Brain MRI, t2w sequence, axial 2D slice.
Patient: age 42, sex M, weight 78 kg, height 1.78 m
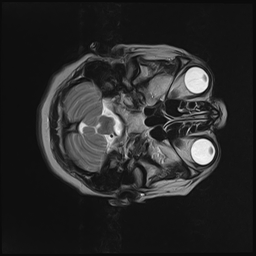